Question: This is probably a simple question, but I'm not able to find the solution for this.
I have the following plot (I'm using plot CI since I'm not able to fill the points with plot()).
'''
leg<-c("1","2","3","4","5","6","7","8")
Col.rar1<-c(rgb(1,0,0,0.7), rgb(0,0,1,0.7), rgb(0,1,1,0.7),rgb(0.6,0,0.8,0.7),rgb(1,0.8,0,0.7),rgb(0.4,0.5,0.6,0.7),rgb(0.2,0.3,0.2,0.7),rgb(1,0.3,0,0.7))
library(plotrix)
plotCI(test$size,test$Mean,
pch=c(21), pt.bg=Col.rar1,xlab="",ylab="", ui=test$Mean,li= test$Mean)
legend(4200,400,legend=leg,pch=c(21),pt.bg=Col.rar1, bty="n", cex=1)
'''

I want to creat the same effect but with lines, instead of points (continue line)
Any suggestion?
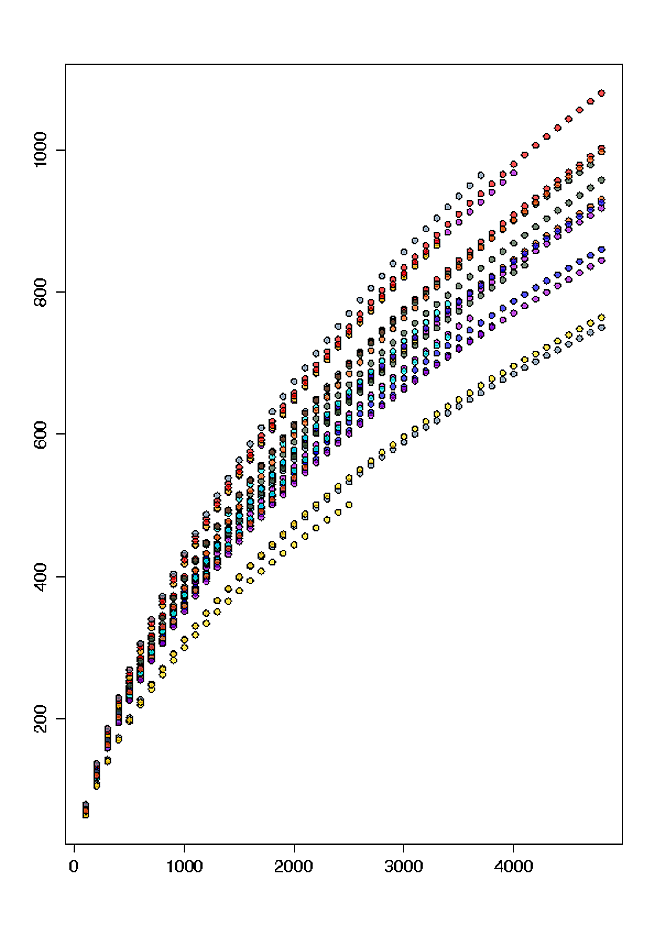
Answer: When it comes to generating plots where you want lines connected according to some grouping variable, you want to get away from base-R plots and check out 'lattice' and 'ggplot2'. Base-R plots don't have a simple concept of 'groups' in an xy plot.
A simple 'lattice' example:
'''
library( lattice )
dat <- data.frame( x=rep(1:5, times=4), y=rnorm(20), gp=rep(1:4,each=5) )
xyplot( y ~ x, dat, group=gp, type='b' )
'''
You should be able to use something like this if you have a variable in 'test' similar to the color vector you define.